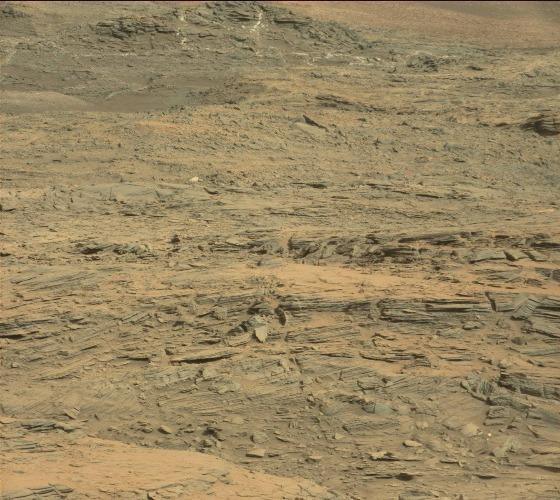
Terrain classes present: Bedrock, Gravel / Sand / Soil, Rock